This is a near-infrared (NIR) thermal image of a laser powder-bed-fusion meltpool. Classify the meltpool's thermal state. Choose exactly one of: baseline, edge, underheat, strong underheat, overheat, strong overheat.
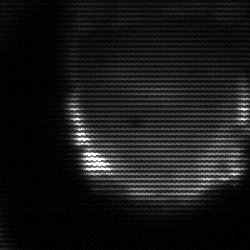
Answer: edge